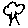
Label: tree